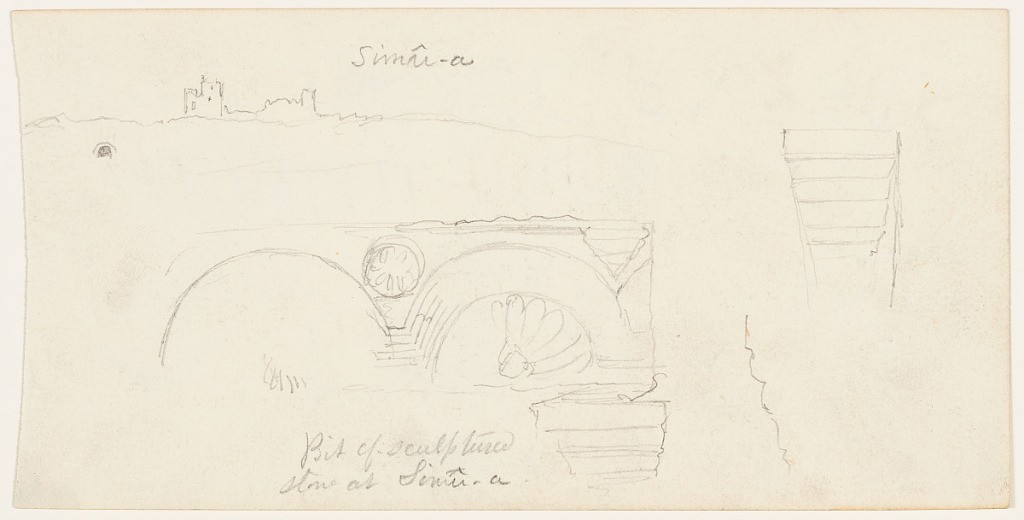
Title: Landscape and Architecture Sketches, as-Samu, Palestine
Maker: Frederic Edwin Church, American, 1826–1900
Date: February 17, 1868
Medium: Graphite on white wove paper; verso: graphite
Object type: Drawing
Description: Landscape and architectural studies around as-Samu, Palestine showing a view of buildings along a horizon at upper left, a sketch of a staircase at right, and a detail of a cornerpeice of an entablature showing shells in semi-circles.

Verso: Architectural studies around as-Samu, Palestine, including the transcription of a Semitic inscription found carved into a rock, along upper margin, and multiple sketches of the profiles of column capitals visible along lower margin.